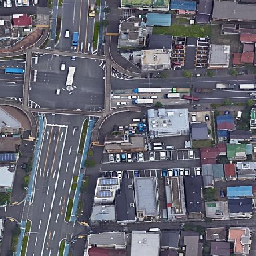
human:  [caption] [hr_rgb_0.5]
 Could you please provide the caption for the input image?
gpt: A white car in the middle of an intersection with blue streets on both sides.

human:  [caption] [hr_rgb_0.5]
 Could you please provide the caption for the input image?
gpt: White cars in the middle of the intersection and roads decorated with blue on both sides of the intersection.

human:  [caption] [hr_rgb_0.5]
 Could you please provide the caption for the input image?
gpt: White cars in the middle of the intersection and blue roads on both sides of the intersection.

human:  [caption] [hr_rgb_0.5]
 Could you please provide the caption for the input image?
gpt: A white car in the middle of an intersection; Blue roads on both sides of the intersection

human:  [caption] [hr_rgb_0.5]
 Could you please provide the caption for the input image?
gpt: There is a white car in the middle of the intersection and a blue road on both sides of the intersection.